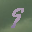
Label: 9